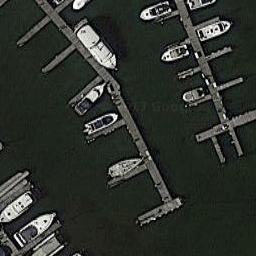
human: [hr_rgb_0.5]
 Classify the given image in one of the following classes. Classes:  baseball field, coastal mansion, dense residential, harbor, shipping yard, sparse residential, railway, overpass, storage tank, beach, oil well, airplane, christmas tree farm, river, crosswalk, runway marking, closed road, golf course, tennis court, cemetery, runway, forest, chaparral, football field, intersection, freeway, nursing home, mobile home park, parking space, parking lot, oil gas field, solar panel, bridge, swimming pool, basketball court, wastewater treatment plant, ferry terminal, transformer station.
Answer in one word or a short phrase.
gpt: harbor